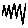
Label: zigzag